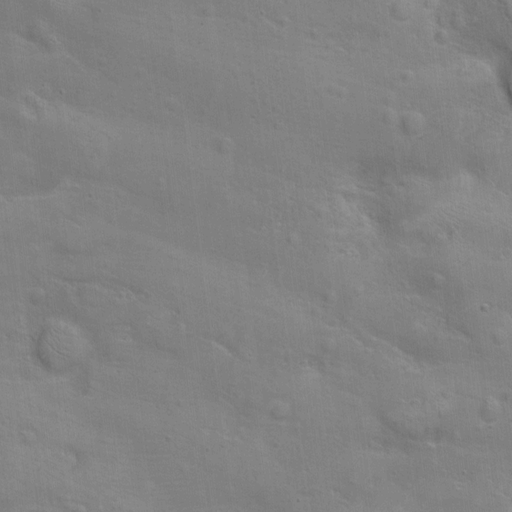
Classes present: Background